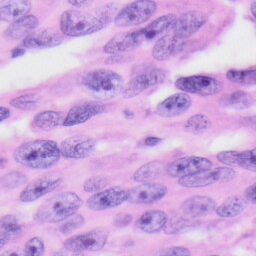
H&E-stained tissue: Skin